Interaction volume radius: 5 \u00c5
Interaction volume height: 15 \u00c5
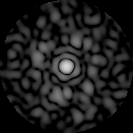
Disorder parameter: 0.8116